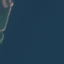
Land use / land cover class: SeaLake